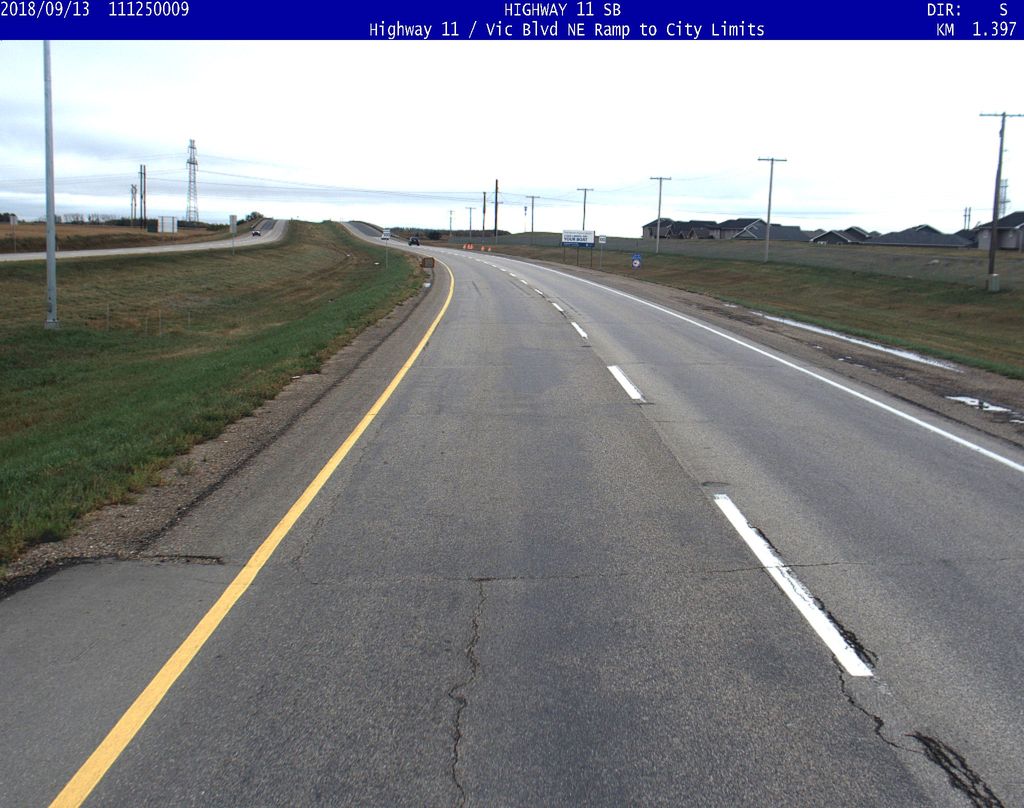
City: saskatoon